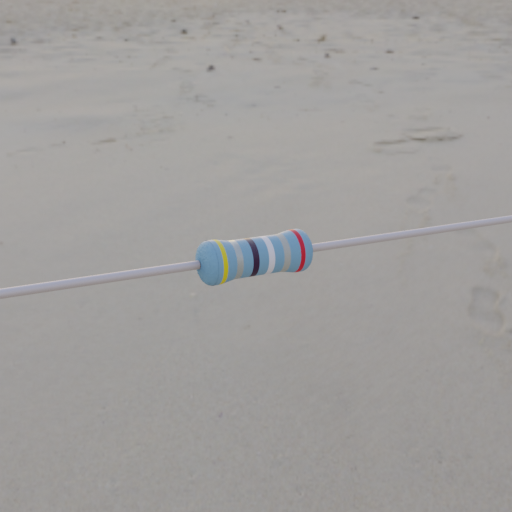
Resistor colour bands (in order): yellow, silver, black, white, silver, red